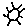
Label: sun